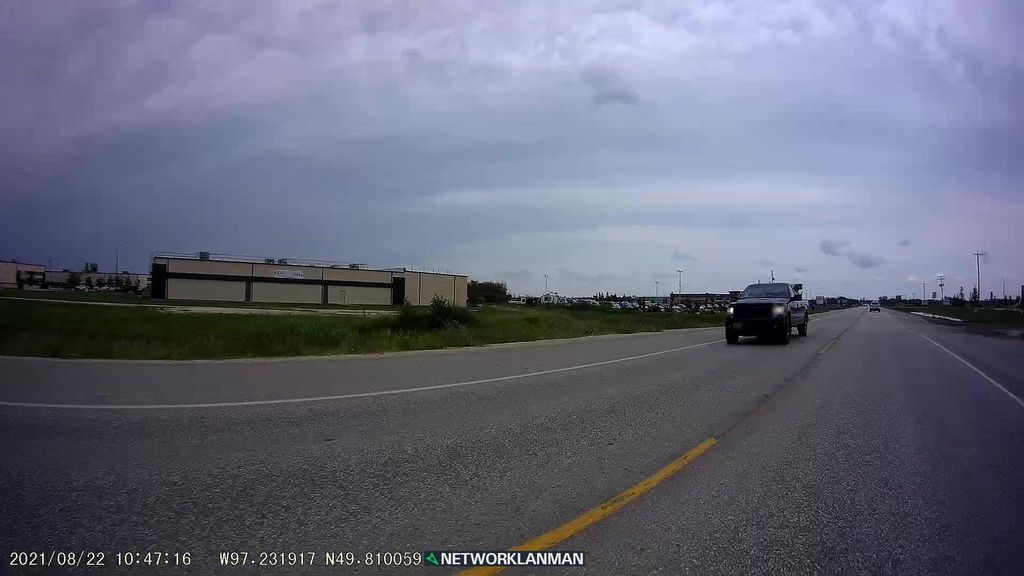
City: winnipeg